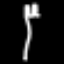
Label: fork